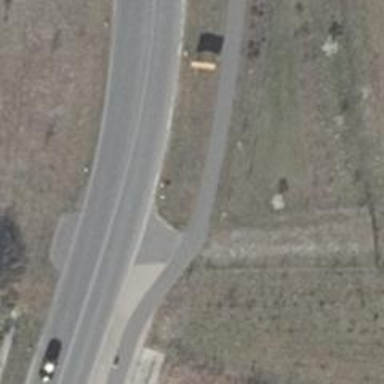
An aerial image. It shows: Tertiary road with asphalt surface.